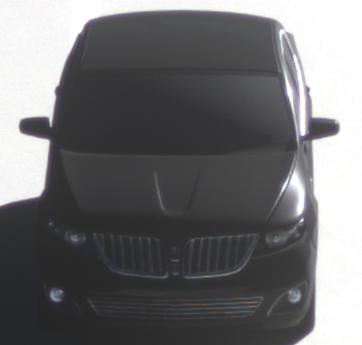
Make: Lincoln
Model: MKS
Detailed model: -
Model produced from: 2008
Model produced until: 2011
Doors: 4
Color: black
Road condition: dry road
Daytime: morning or afternoon
Contrast: high contrast